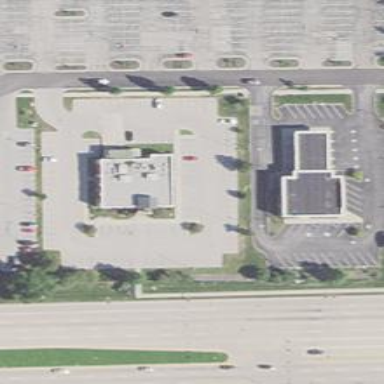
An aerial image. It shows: Paved parking aisle designated as service road.